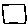
Label: square